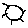
Label: sun